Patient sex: M
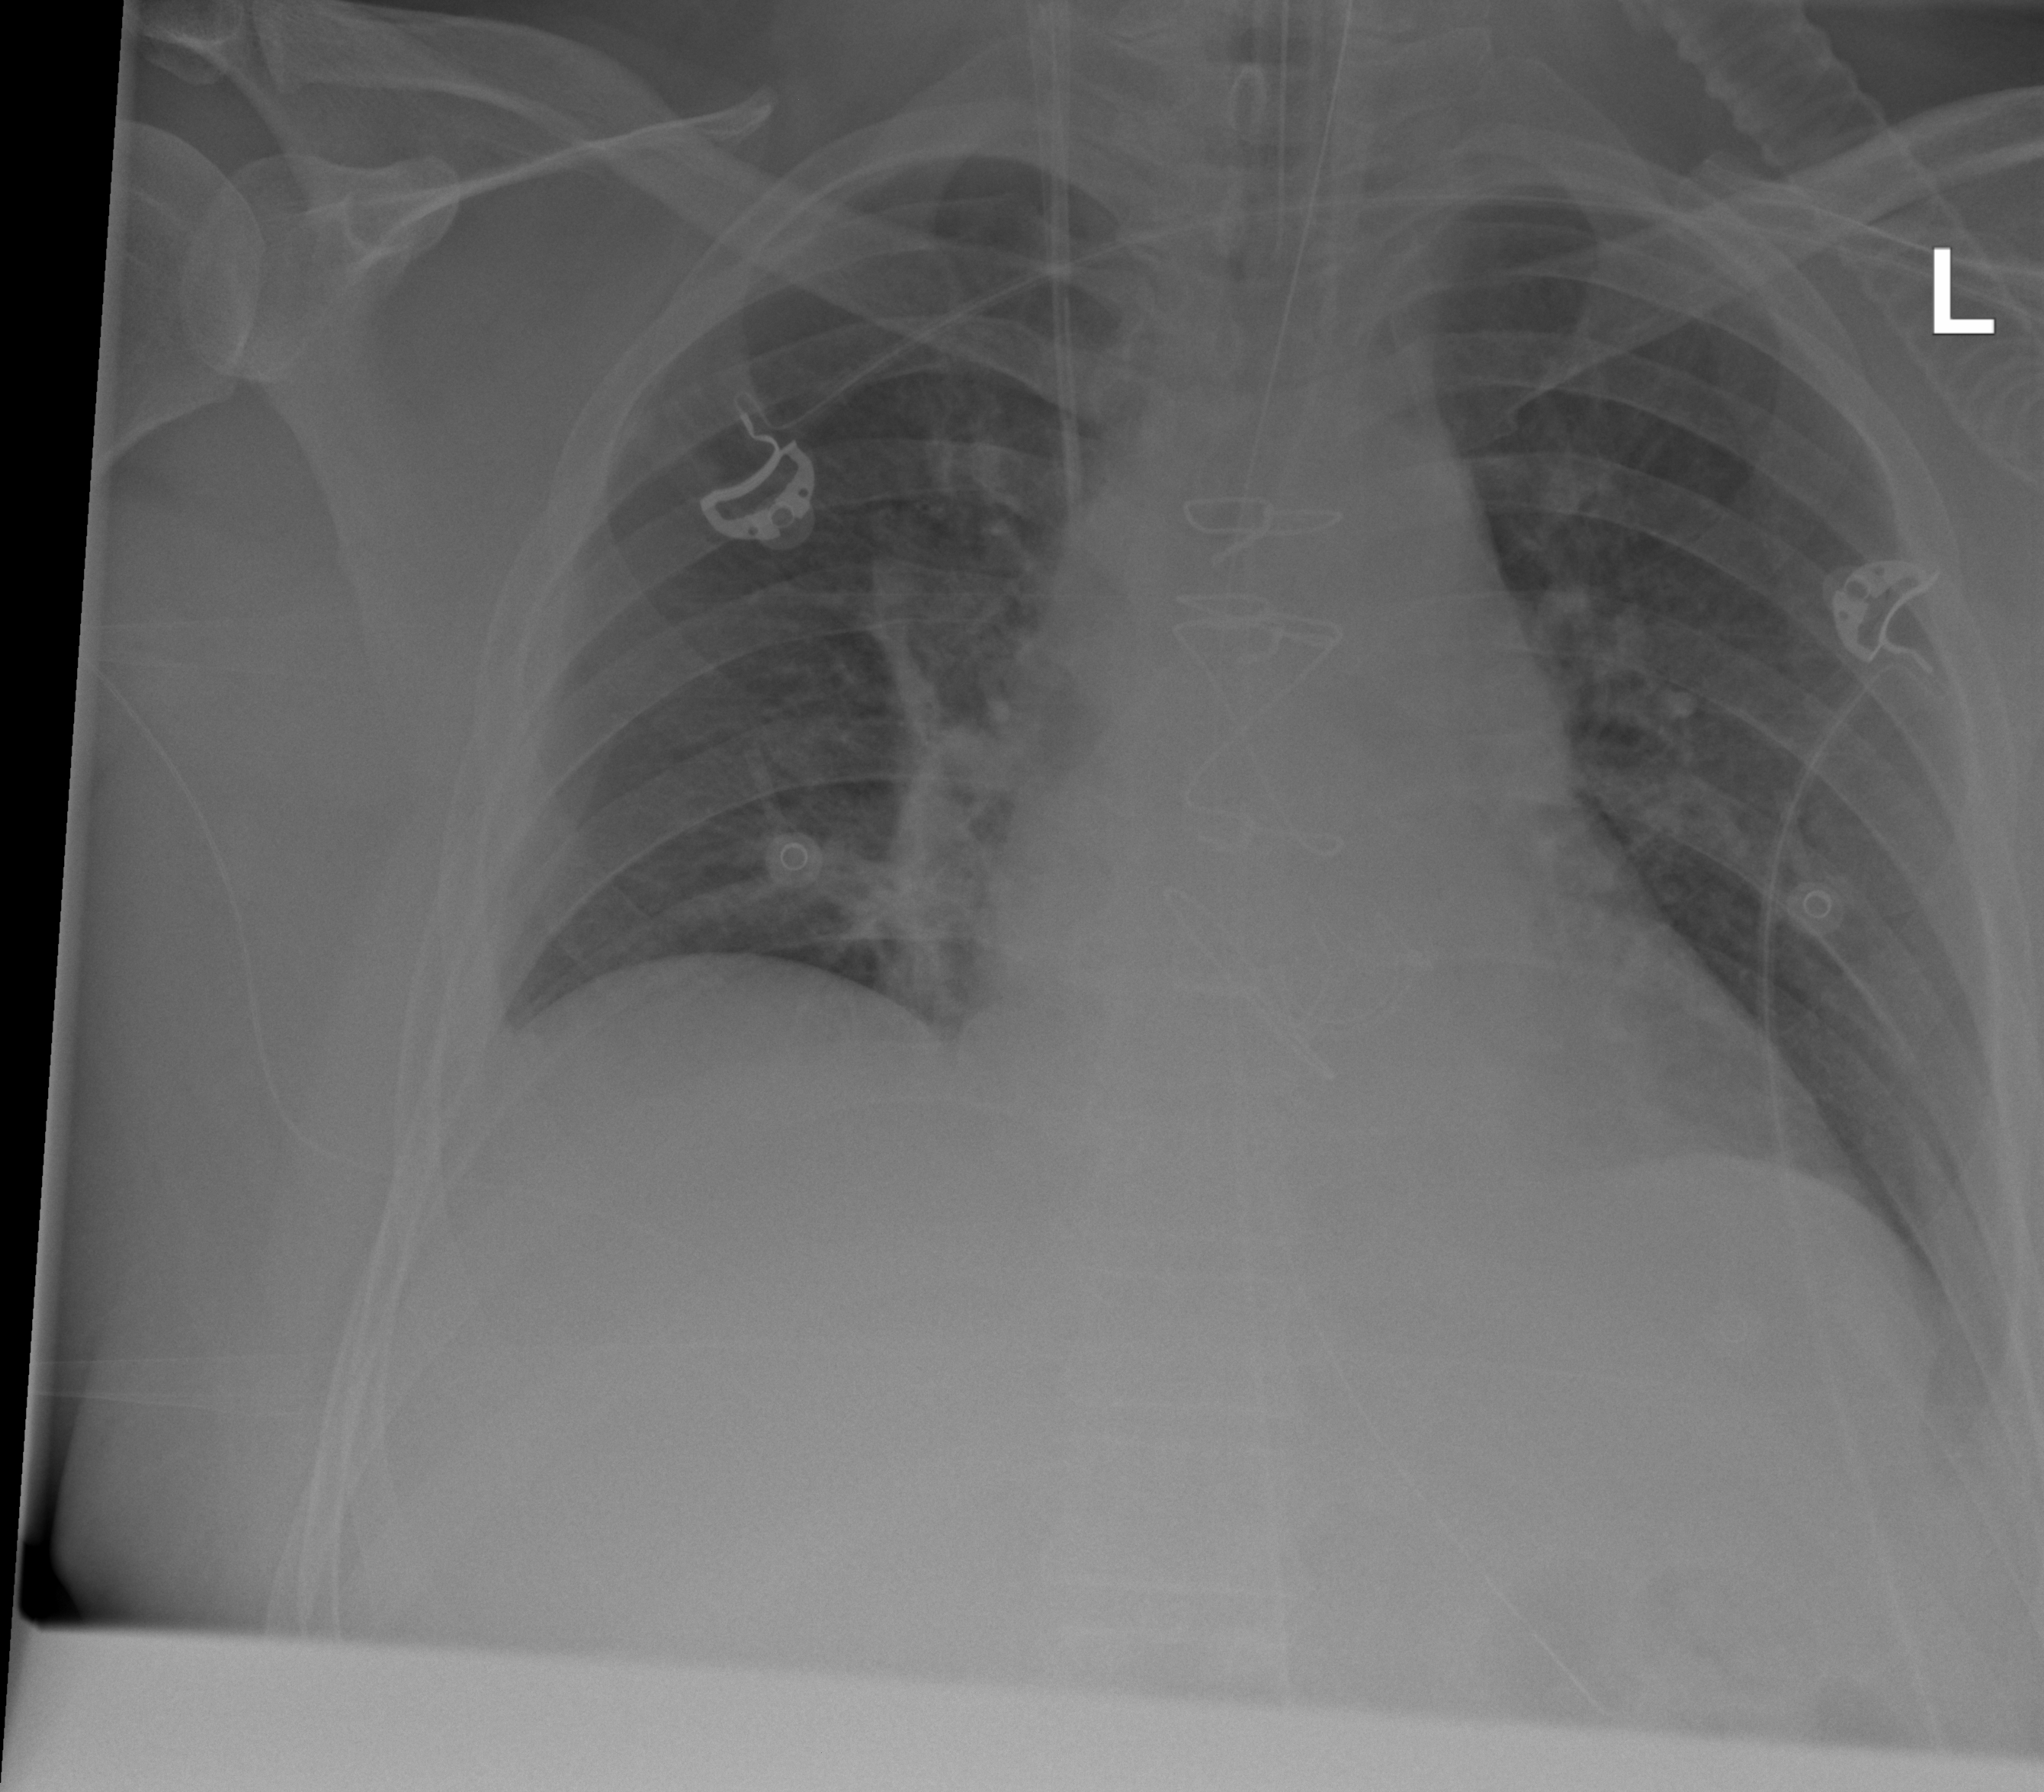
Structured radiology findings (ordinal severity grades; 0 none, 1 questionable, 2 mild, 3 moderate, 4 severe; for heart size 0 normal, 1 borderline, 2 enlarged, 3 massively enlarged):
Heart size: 1
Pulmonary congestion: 1
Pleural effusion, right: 2
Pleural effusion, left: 1
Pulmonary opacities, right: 0
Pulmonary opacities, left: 0
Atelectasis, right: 2
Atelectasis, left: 0